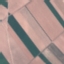
Land use / land cover: AnnualCrop